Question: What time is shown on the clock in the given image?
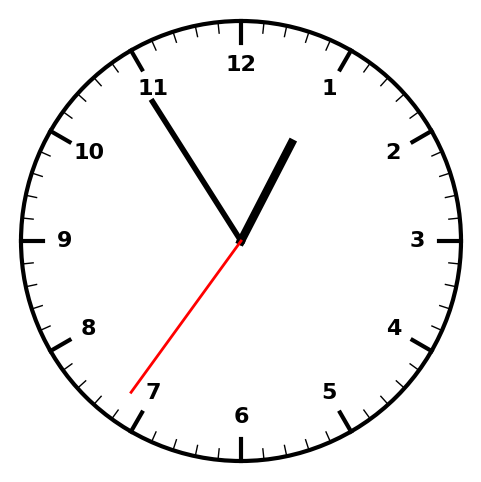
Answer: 12:54:36